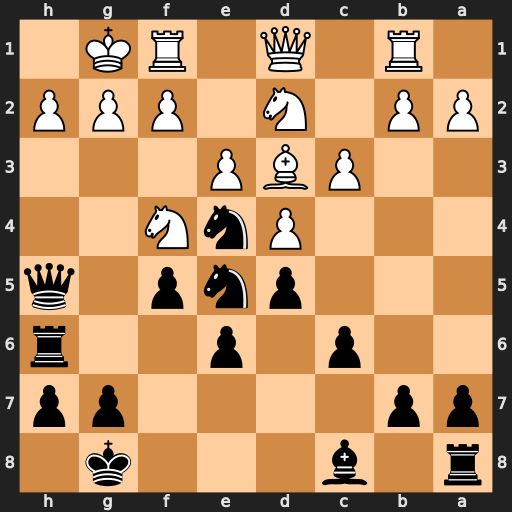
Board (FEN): r1b3k1/pp4pp/2p1p2r/3pnp1q/3PnN2/2PBP3/PP1N1PPP/1R1Q1RK1
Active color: b
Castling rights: -
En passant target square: -
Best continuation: Qxh2#